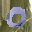
Label: 0